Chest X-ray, PA view. Patient: 61 years old, sex M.
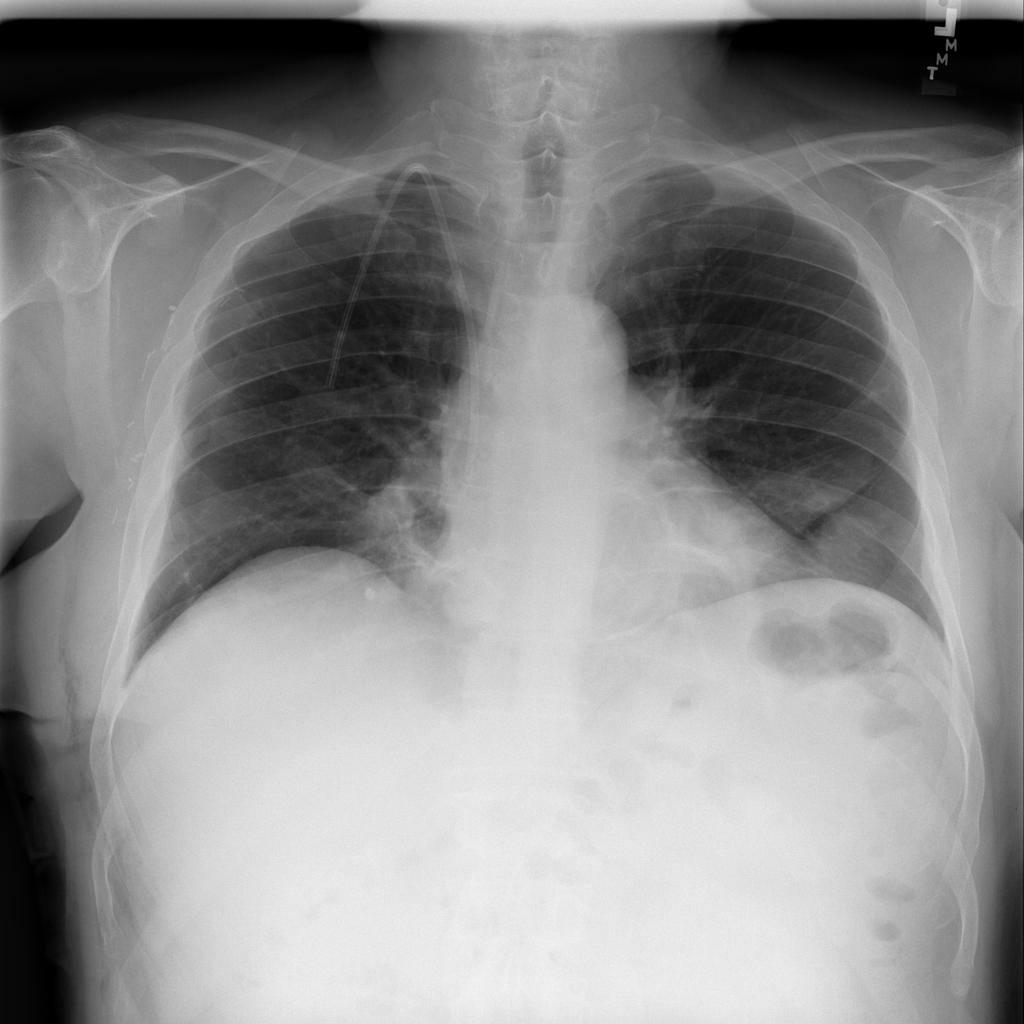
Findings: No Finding